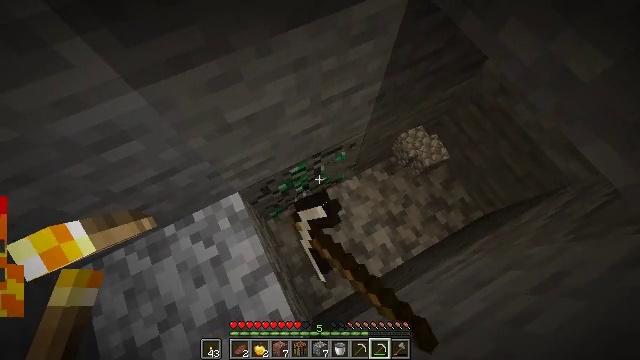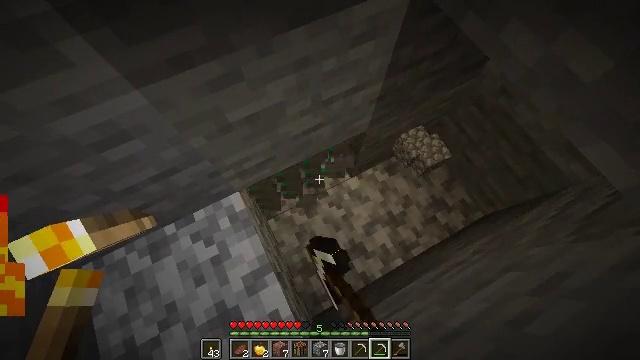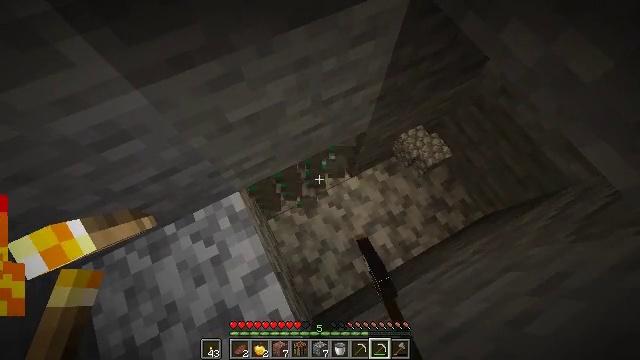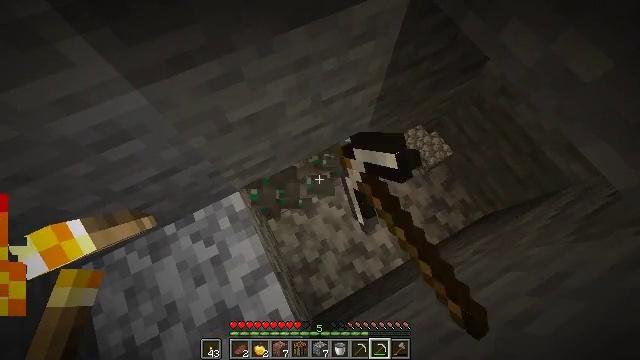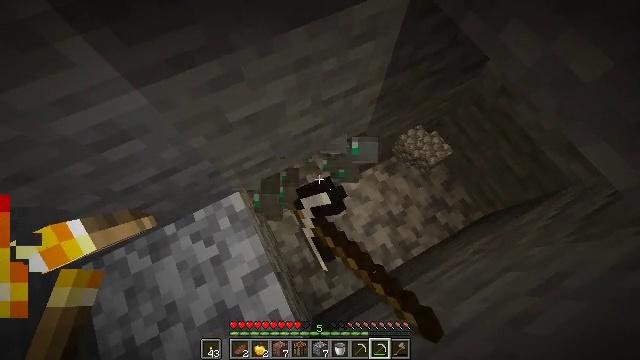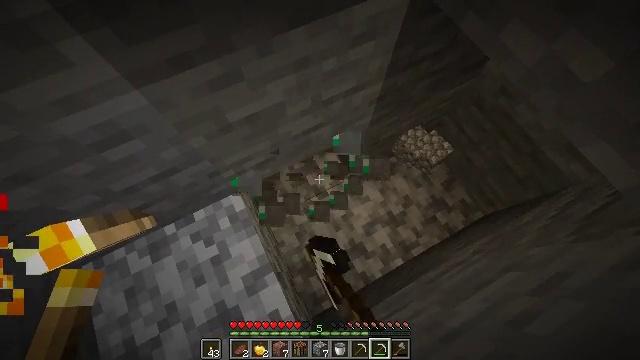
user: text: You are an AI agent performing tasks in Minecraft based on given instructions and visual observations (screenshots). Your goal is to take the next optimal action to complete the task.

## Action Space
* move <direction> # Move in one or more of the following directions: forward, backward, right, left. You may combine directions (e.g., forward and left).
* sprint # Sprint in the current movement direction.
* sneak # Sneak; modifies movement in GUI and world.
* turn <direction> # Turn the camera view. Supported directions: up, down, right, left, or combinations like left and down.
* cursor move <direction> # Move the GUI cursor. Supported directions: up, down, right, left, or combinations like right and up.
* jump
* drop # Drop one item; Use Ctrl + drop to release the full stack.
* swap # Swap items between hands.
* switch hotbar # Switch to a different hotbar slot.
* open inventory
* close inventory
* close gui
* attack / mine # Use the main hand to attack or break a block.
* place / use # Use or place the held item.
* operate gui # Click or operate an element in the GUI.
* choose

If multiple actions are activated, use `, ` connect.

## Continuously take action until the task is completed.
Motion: motion action
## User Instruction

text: Find and break the emerald ore.
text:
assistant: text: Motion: attack / mine
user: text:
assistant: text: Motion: attack / mine
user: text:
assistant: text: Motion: attack / mine
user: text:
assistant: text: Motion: attack / mine
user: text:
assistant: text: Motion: attack / mine
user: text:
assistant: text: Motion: attack / mine